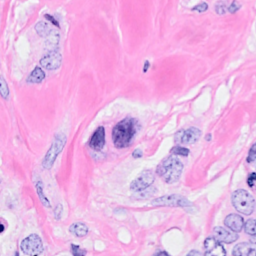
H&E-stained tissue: Breast